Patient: sex M, age 65
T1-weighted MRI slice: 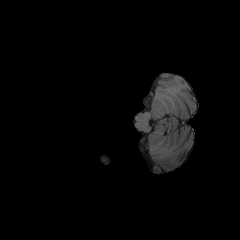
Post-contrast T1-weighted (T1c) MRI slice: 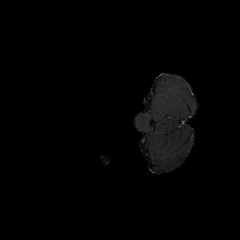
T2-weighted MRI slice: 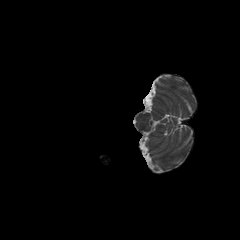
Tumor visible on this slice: no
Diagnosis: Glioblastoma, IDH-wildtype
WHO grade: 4